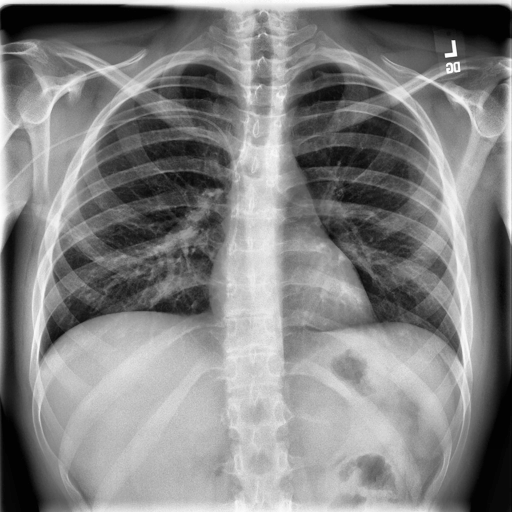
Finding: NORMAL